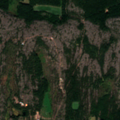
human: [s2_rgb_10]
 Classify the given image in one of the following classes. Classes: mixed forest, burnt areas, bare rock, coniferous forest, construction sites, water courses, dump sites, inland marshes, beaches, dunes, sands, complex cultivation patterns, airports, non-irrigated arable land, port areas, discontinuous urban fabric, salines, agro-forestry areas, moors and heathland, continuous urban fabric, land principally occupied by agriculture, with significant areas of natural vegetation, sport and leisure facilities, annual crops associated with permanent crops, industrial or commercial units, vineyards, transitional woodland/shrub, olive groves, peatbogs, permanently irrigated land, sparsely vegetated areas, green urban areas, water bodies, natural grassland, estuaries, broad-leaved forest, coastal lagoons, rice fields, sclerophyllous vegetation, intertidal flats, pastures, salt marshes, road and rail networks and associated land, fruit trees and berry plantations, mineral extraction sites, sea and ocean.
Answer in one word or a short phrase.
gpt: pastures, land principally occupied by agriculture, with significant areas of natural vegetation, mixed forest, bare rock